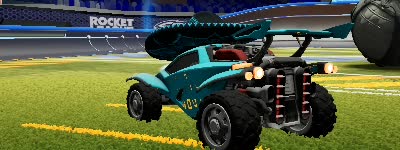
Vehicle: octane